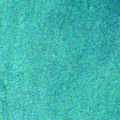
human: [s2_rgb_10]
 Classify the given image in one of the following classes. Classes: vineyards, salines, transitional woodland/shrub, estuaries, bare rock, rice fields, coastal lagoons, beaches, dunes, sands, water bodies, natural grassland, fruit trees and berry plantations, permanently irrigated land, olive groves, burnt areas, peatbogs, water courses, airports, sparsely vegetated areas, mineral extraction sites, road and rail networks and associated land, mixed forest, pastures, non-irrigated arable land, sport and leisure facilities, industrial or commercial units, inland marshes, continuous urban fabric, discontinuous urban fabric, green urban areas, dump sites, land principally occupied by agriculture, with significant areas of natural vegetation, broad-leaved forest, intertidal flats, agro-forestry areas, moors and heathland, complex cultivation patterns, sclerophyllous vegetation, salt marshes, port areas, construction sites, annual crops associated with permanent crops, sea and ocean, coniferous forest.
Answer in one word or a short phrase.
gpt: sea and ocean